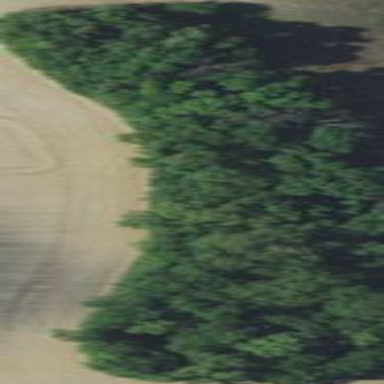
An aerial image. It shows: Woodland consisting of broadleaved trees.